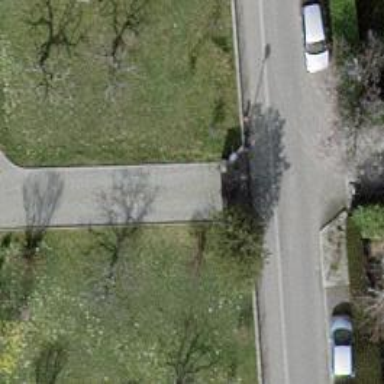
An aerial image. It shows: Evergreen needle-leaved tree.